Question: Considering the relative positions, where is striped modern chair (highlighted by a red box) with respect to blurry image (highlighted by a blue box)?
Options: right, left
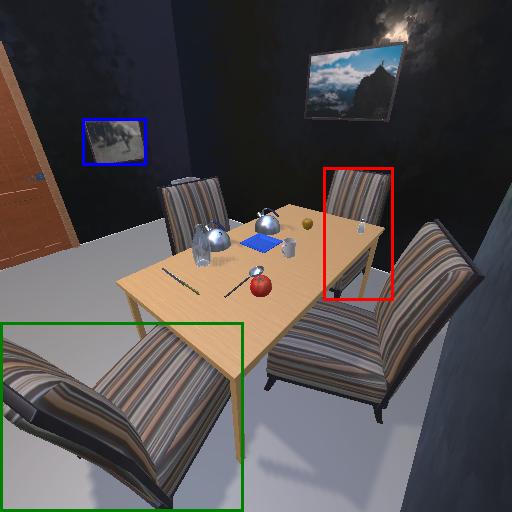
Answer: right